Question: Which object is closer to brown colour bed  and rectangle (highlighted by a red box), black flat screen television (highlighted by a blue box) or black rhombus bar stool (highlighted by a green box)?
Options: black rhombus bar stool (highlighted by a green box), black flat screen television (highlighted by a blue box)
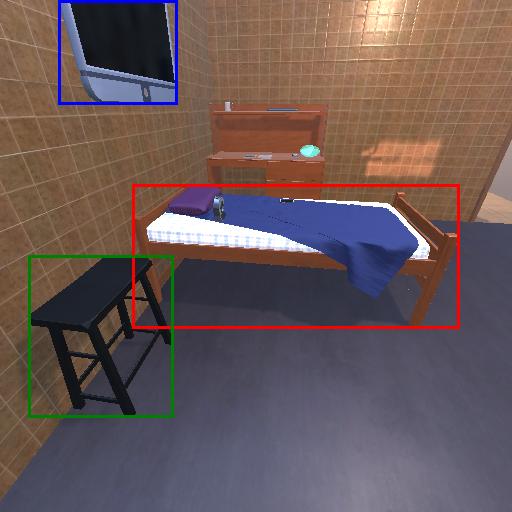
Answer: black rhombus bar stool (highlighted by a green box)